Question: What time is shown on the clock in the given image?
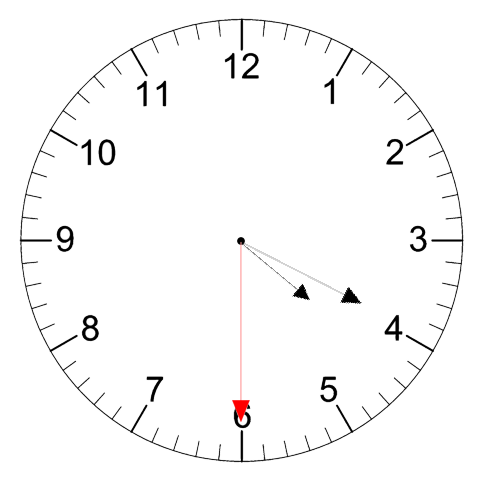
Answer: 04:19:30